Question: I have a form in Access 2007 with a Stacked Bar Chart Object that is dynamically generated depending on the current date and outputs a PDF of the chart.
Everything generates and works fine, but what is happening is data labels are being applied even for series with a Null or 0 value. This leads to a mess of text in various places.
I'm looking for a way via VBA to remove any labels that belong to a series with no values.
I've tried ruling out null values from the SQL query and also setting the format options so the 0 values won't show. I have tried looping through the series and applying a label if the value is > 0, but if I set it to apply the series name it still puts it for blank values.

EDIT Current Code:
'''
Option Compare Database
Private Sub Form_Load()
Dim tstChart As Graph.Chart
On Error GoTo Form_Load_Error
Set tstChart = [Forms]!testing!barEquip.Object
With tstChart
.HasTitle = True
.ChartTitle.Font.Size = 14
.ChartTitle.Text = VBA.Strings.MonthName(VBA.DatePart("m", VBA.Date()) - 1) & " " & VBA.DatePart("yyyy", VBA.Date()) & _
" Test Title"
For Each srs In .SeriesCollection
For Each pt In srs.Points
pt.DataLabel.Text = "Y"
Next
Next
End With
On Error GoTo 0
Exit Sub
Form_Load_Error:
MsgBox "Error " & Err.Number & " (" & Err.Description & ") in procedure Form_Load of VBA Document Form_testing"
End Sub
'''
I'm able to change each label, but I can't seem to figure out a way to check each point in the series points.
EDIT:
(Simple, but works fine)
'''
Sub AdjustDataLabels(cht As Chart)
Dim srs As Series
Dim pt As Point
Dim vals As Variant
For Each srs In cht.SeriesCollection
'Apply Value labels
srs.ApplyDataLabels (xlDataLabelsShowValue)
For Each pt In srs.Points
'Check for empty labels
If pt.DataLabel.Text = "" Then
'Do nothing
Else
'Add Series Name then remove Value
pt.DataLabel.ShowSeriesName = True
pt.DataLabel.ShowValue = False
End If
Next
Next
End Sub
'''
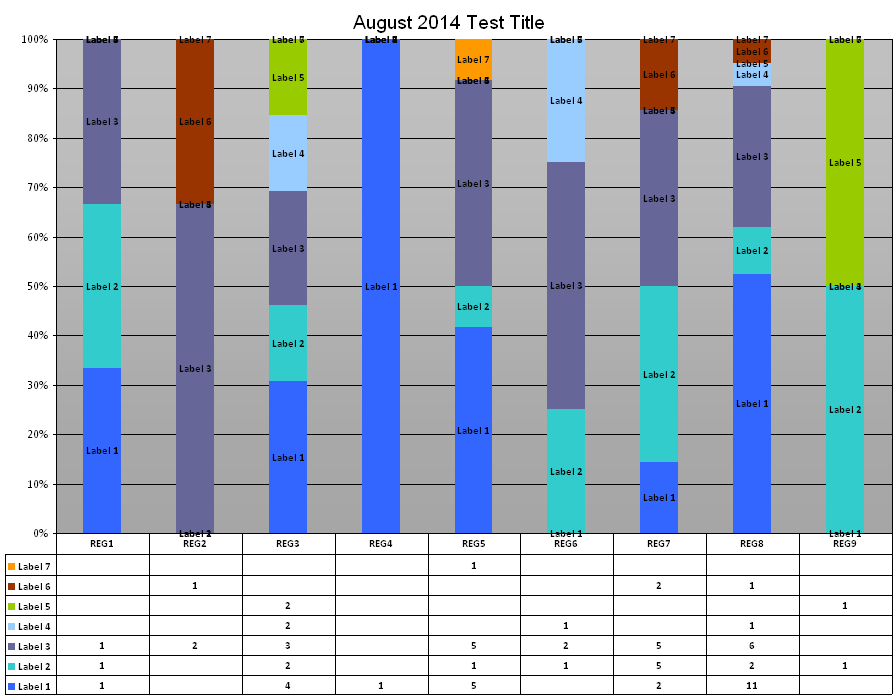
Answer: You are using a 'Graph.Chart' instead of a 'Chart'. They are more limited in what you can do with them, which is what I was afraid of. But perhaps this can help anyways.
The idea is to first ensure that the series data labels are being displayed.
Once we know they are displayed, iterate the points and selectively manipulate the point's 'DataLabel.Text' property, based on it's 'DataLabel.Text' property. I'm assuming the value here being displayed is '0', and that you simply want to hide labels if it's '0', and do nothing to the other labels.
Within your procedure we will call another sub to do this:
'''
Set tstChart = [Forms]!testing!barEquip.Object
With tstChart
.HasTitle = True
.ChartTitle.Font.Size = 14
.ChartTitle.Text = VBA.Strings.MonthName(VBA.DatePart("m", VBA.Date()) - 1) & " " & VBA.DatePart("yyyy", VBA.Date()) & _
" Test Title"
Call AdjustDataLabels(tstChart) 'Call a procedure to modify the labels as needed
End With
'''
So that code will now call on another sub-procedure:
'''
Sub AdjustDataLabels(cht As Graph.Chart)
Dim srs As Graph.Series
Dim pt As Graph.Point
Dim vals As Variant
For Each srs In cht.SeriesCollection
'First, ensure the dataLabels are ON
srs.ApplyDataLabels
For Each pt In srs.Points
'Now, check the datalabels one by one, testing for your criteria
If pt.DataLabel.Text = " some condition " Then
'Criteria met, so blank out this datalabel
'pt.HasDataLabel = False
'OR:
pt.DataLabel.Text = vbNullString
Else
'If you need to make any adjustments to other labels,
' you can do that here.
' For example you could simply append the series name.
' Modify as needed.
pt.DataLabel.Text = pt.DataLabel.Text & " -- " & srs.Name
End If
Next
Next
End Sub
'''